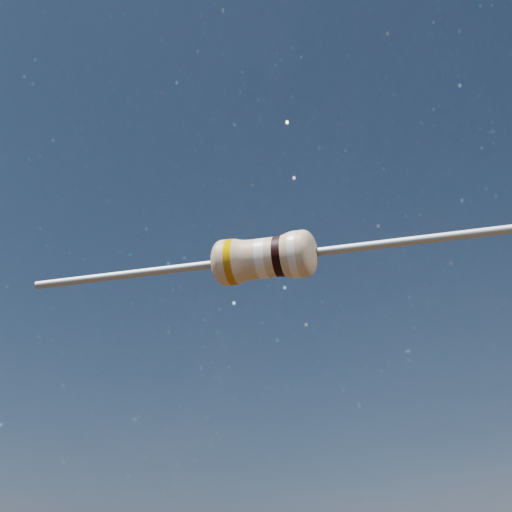
Resistor colour bands (in order): gold, white, black, white